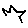
Label: star